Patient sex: F
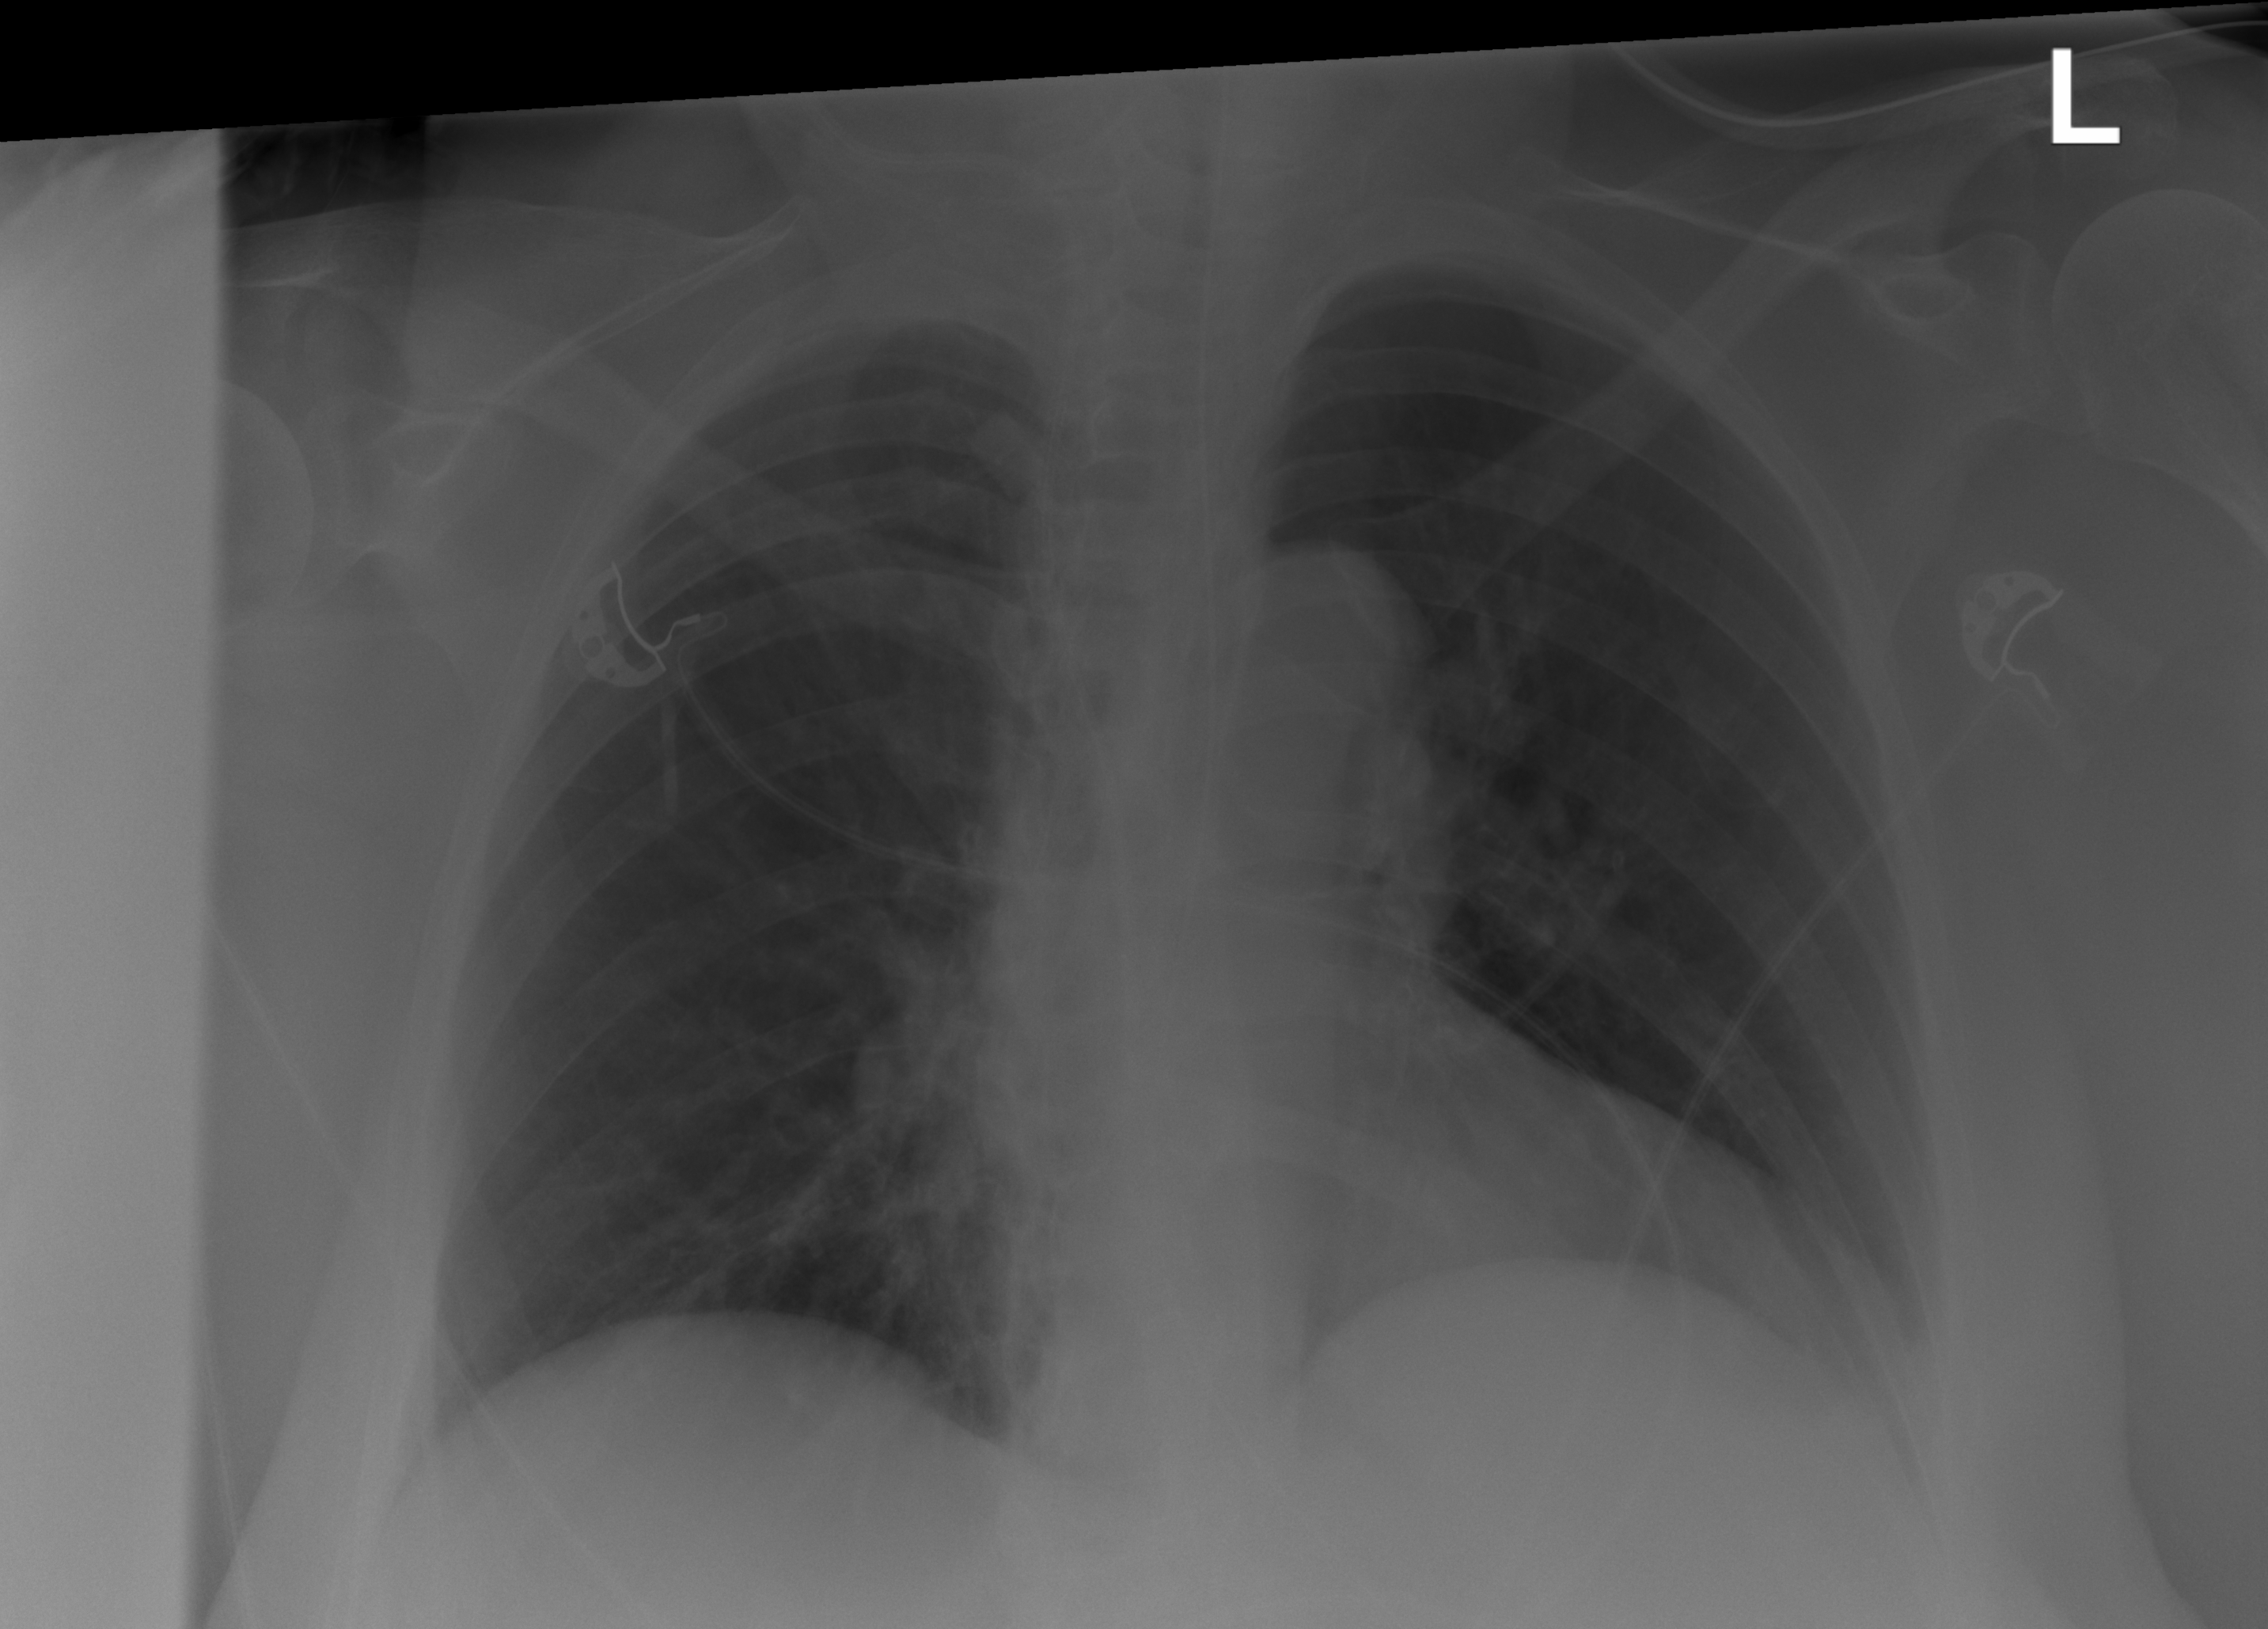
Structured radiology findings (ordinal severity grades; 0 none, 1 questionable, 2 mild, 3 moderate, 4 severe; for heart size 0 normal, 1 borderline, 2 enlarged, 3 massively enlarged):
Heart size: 0
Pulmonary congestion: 0
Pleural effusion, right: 0
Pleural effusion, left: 0
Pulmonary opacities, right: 0
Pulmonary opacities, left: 0
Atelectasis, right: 2
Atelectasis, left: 2